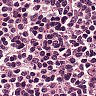
Metastatic tissue present: no